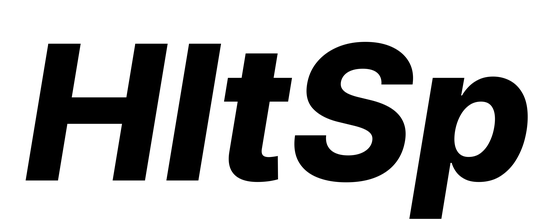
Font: Inter-Italic_ExtraBold_Italic